Question: I have some bad confuse about the items in the file, I have read the document <URL>, cannot understand something, forgive me as a new in android. Here, take my file for example,

### First
As you can see, there is a red line in the dependencies element, it reminds me
'the support library should not use a different version(23) than the complieSdkVersion(18)'. , this program can run prefectly! Shouldn't there be some errors??
, another but, when I add some new activities, there happens to be 98 errors like this,
<URL>
And, I changed this '23.0.1' to '18.+', the red line is also there but the new added activity is working fine, and the program can run normal again.
OMG, I'm totally confuse about this !
### Second
I will explain why I need the compileSdkVersion to be 18 and the appcompat version is 23.
Firstly, I have import 'android.support.v4.app.Fragment', and this required the compileSdkVersion to be 18.
Then, since I added the 'ZJHttpClient' module, looks like the 'complile 'com.android.support:appcompat-v7:23.0.1'' appeared automatically, and I can't delete this line.
So, what should I do to solve this 'problem'(if it's a true problem)?
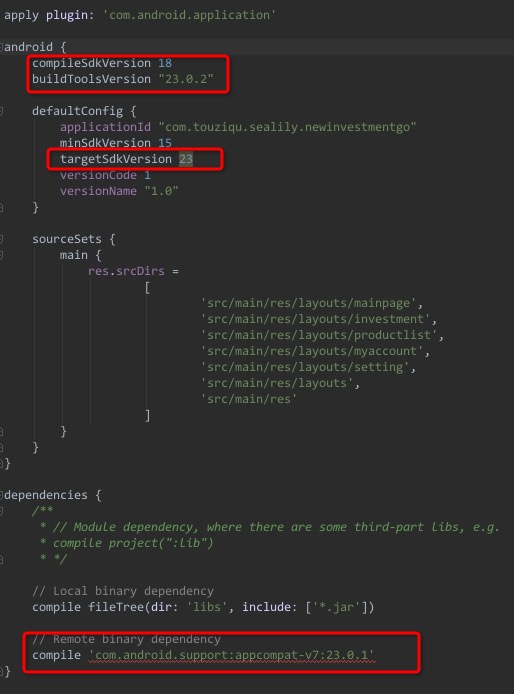
Answer: > As you can see, there is a red line in the dependencies element, it
reminds me the support library should not use a different version(23)
than the complieSdkVersion(18). BUT, this program can run prefectly!
Shouldn't there be some errors??
when 'compileSdkVersion 18' and support support library version is not 18+ then its show you (the support library should not use a different version(23) than the complieSdkVersion(18)) .
> BUT, another but, when I add some new activities, there happens to be
98 errors like this,
when 'targetSdkVersion 23' and dependencies library version is >= 23 then 'compileSdkVersion 23' and you are using '18' that's why its show you 98 errors. after that you changed dependencies library version 18+ all error resolved am i right?
'targetSdkVersion 23''compile 'com.android.support:cardview-v7:23.0.1'''compileSdkVersion 23'
---
you Second problem: I can't understand better but I think below explanation solve you query.
if you app need 'compile 'com.android.support:appcompat-v7:23.0.1'' then its also include 'support.v4' library <URL>.
when we use 'compile 'com.android.support:design:23.0.1'' then its include
'''
compile 'com.android.support:recyclerview-v7:23.0.1'
compile 'com.android.support:appcompat-v7:23.0.1'
compile 'com.android.support:support-v4:23.0.1'
'''
so only 'com.android.support:design:23.0.1' library include all above. so we don't have to use additional library if its include in another library